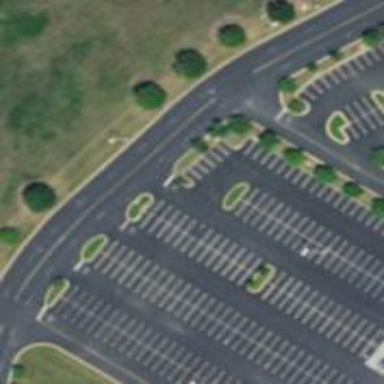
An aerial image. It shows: Parking area with surface.